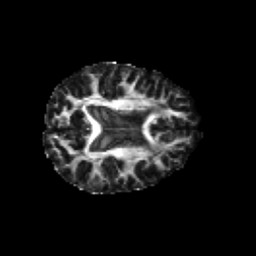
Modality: FA
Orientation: axial
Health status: healthy
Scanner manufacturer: philips
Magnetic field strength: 3 T
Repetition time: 6.964 s
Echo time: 0.092 s